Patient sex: M
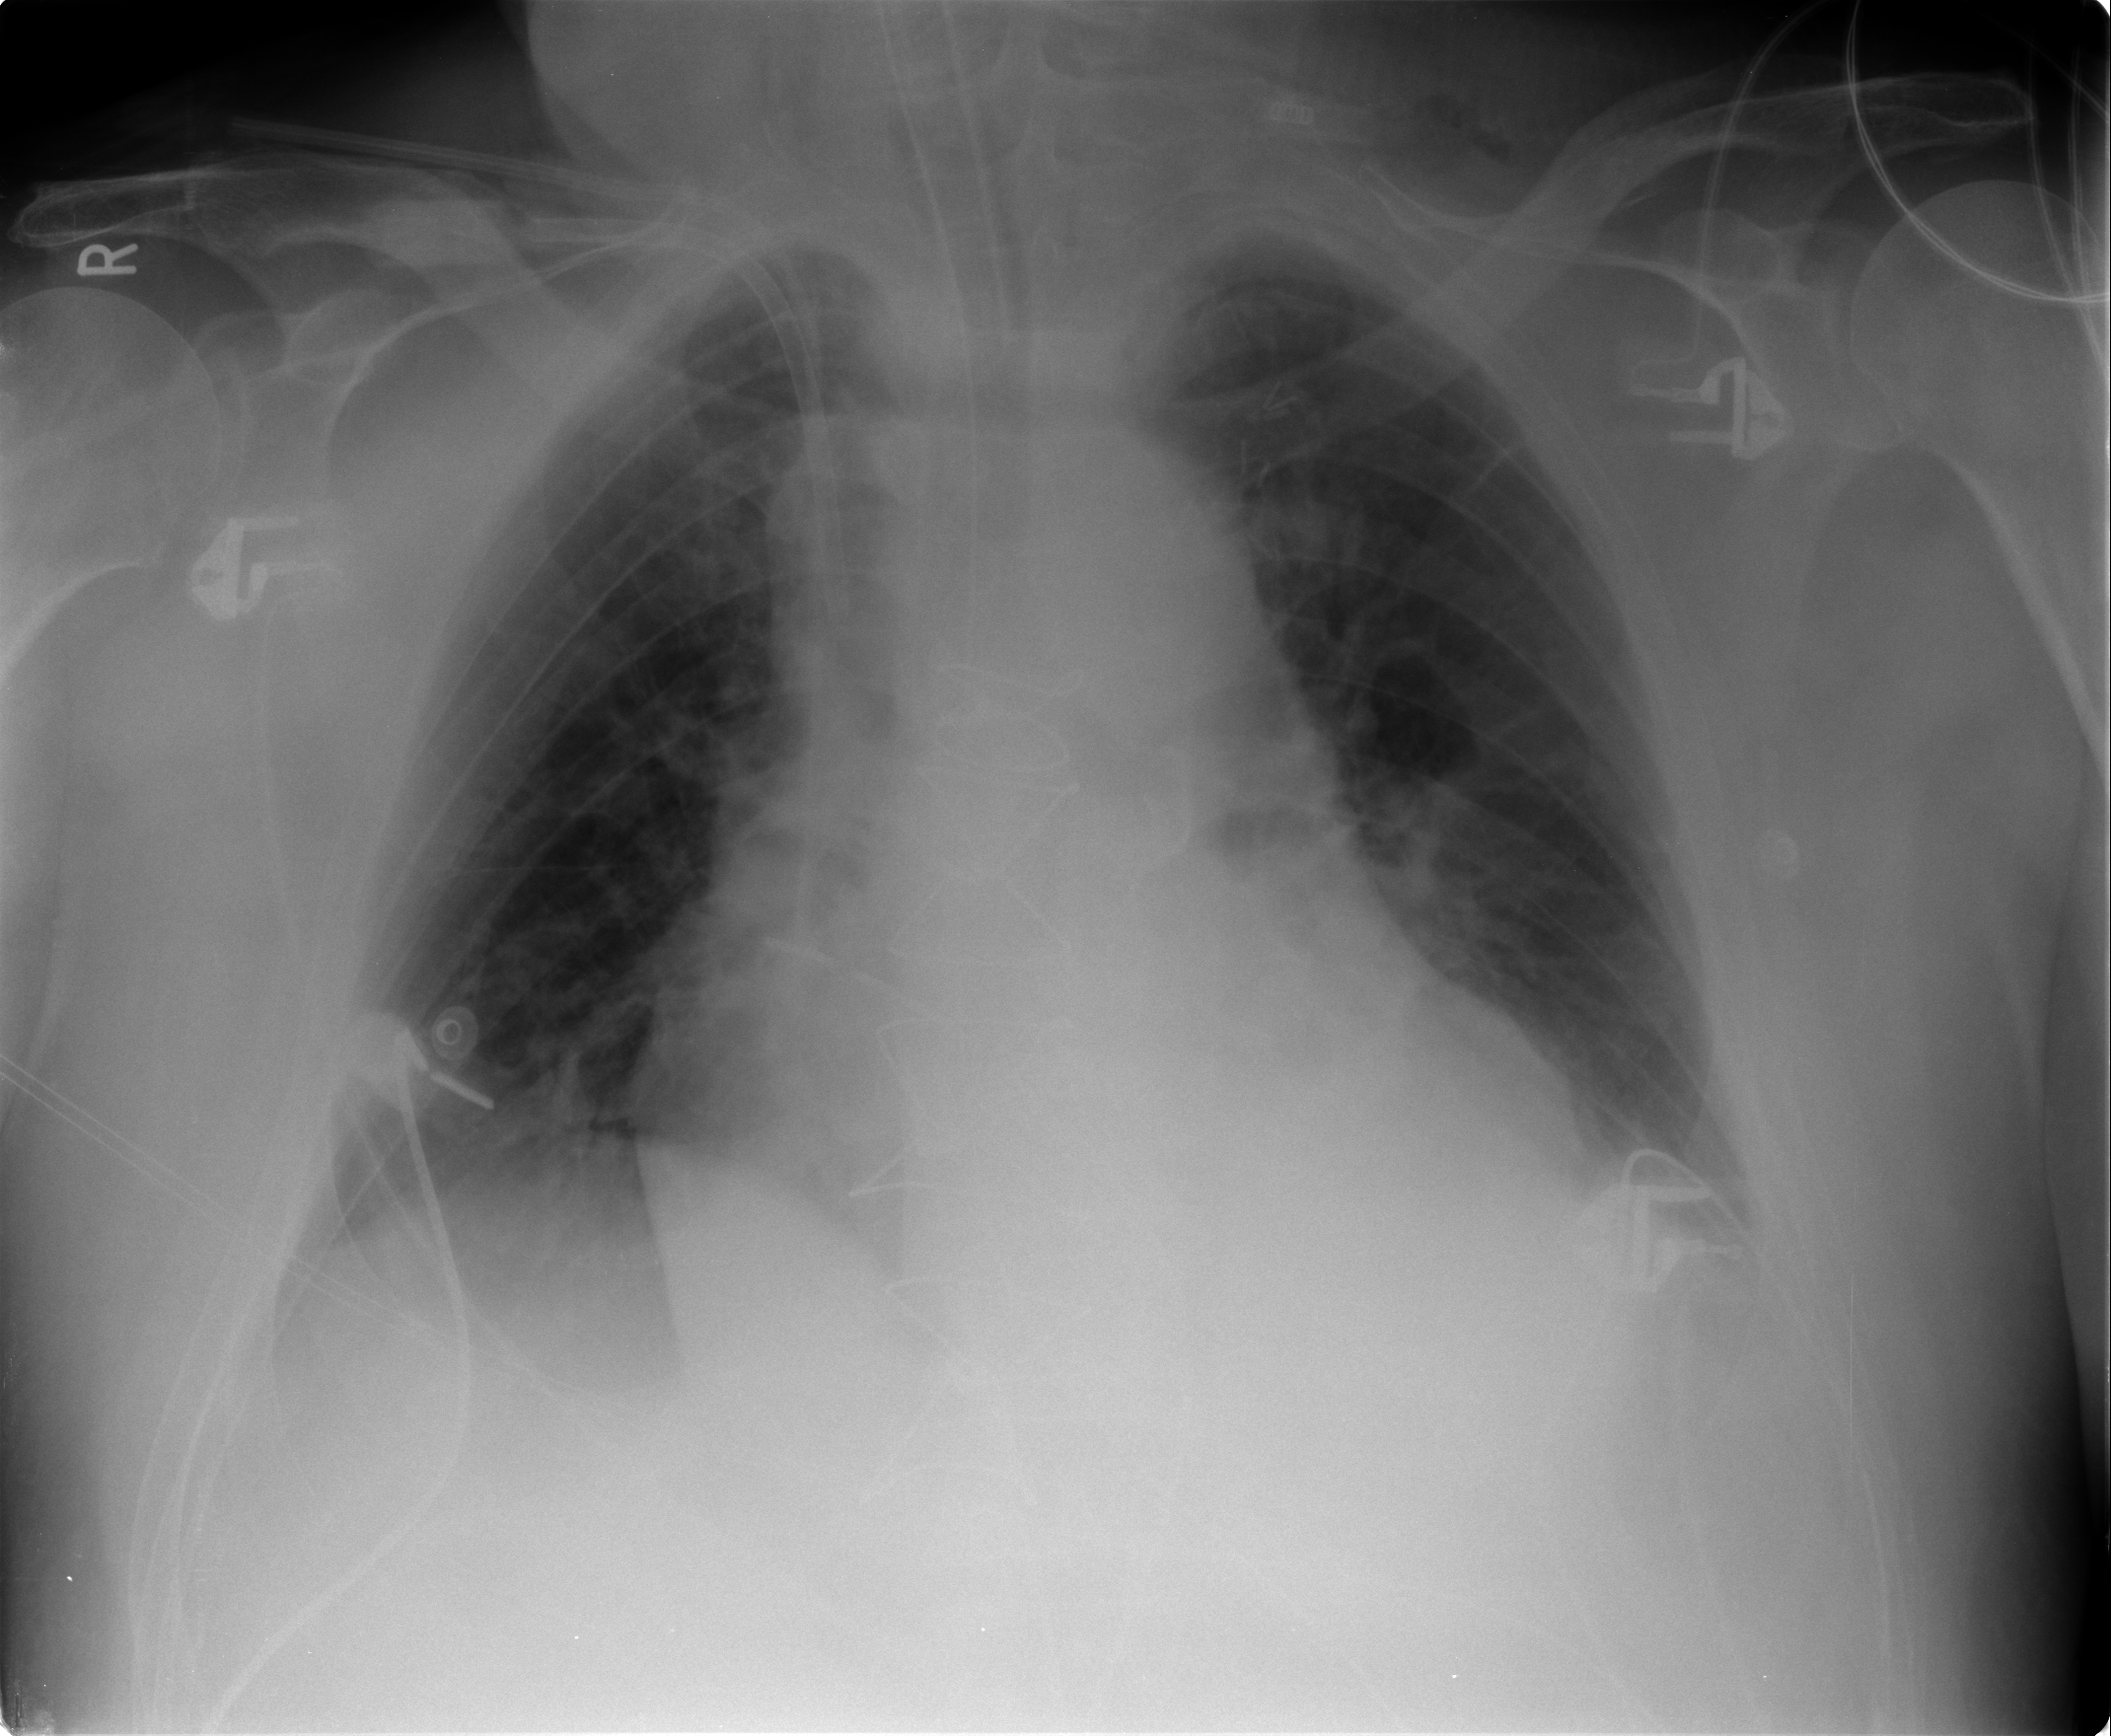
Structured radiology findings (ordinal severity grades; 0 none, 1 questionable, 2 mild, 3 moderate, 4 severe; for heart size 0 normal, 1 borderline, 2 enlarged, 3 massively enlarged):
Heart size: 2
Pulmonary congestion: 1
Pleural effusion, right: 1
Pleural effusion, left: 1
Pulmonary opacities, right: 0
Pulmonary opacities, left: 0
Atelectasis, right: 2
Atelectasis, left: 2